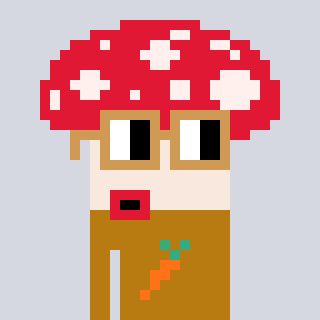
a pixel art character with square brown glasses, a mushroom-shaped head and a gold-colored body on a cool background